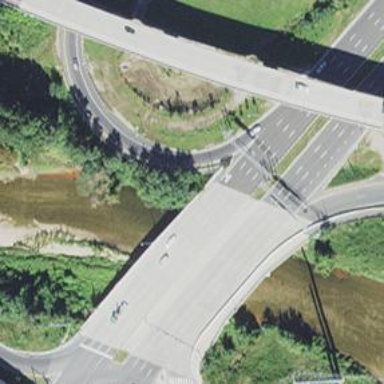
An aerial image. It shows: Primary highway that functions as expressway.